Interaction volume radius: 10 \u00c5
Interaction volume height: 15 \u00c5
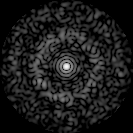
Disorder parameter: 0.8556